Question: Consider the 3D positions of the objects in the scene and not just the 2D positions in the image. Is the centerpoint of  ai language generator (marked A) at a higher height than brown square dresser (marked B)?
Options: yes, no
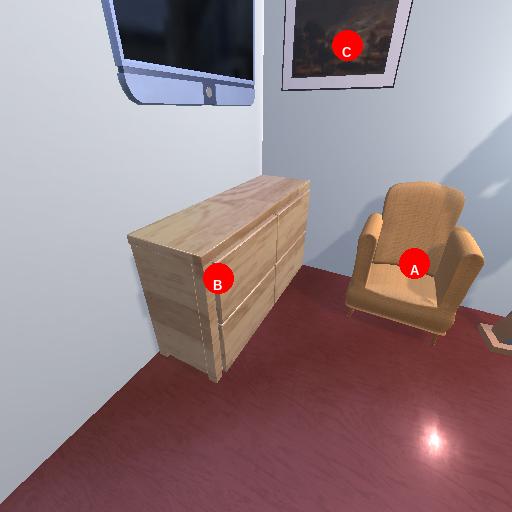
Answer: yes